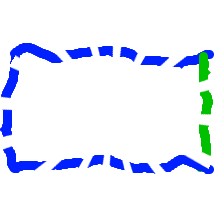
Shape: rectangle